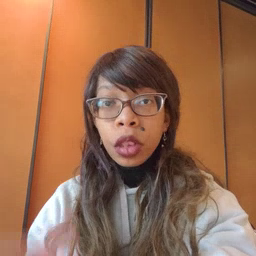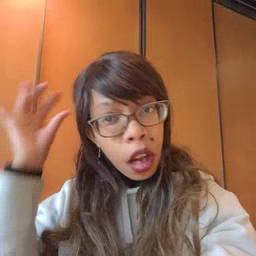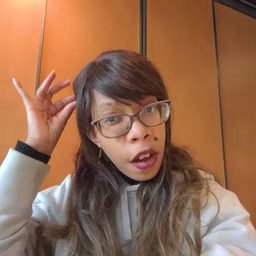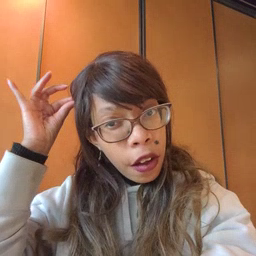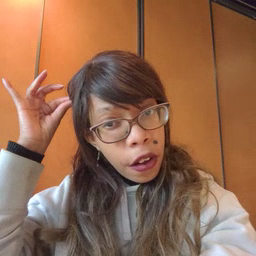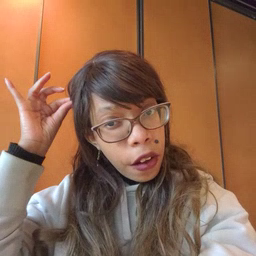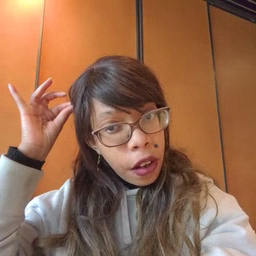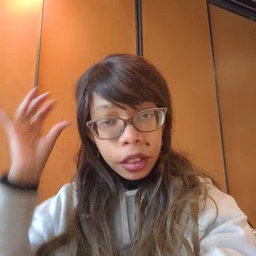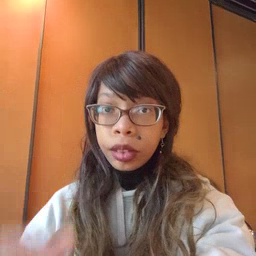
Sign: hair